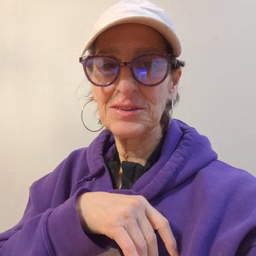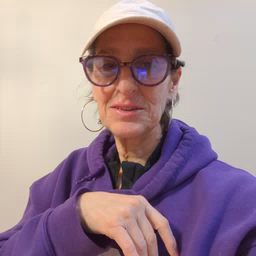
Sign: dirty